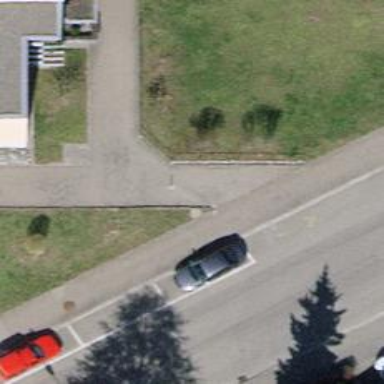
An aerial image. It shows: Bollard.